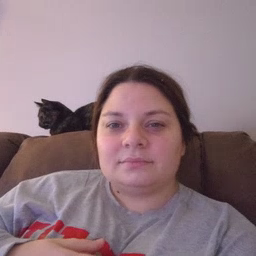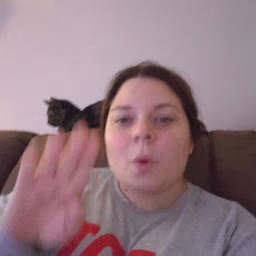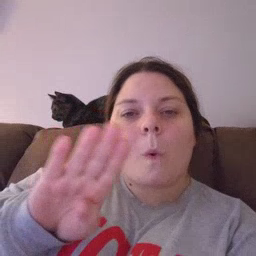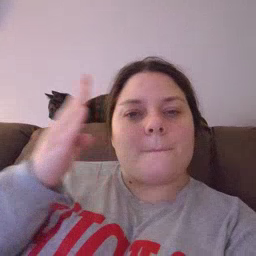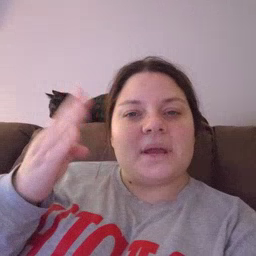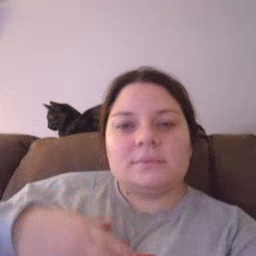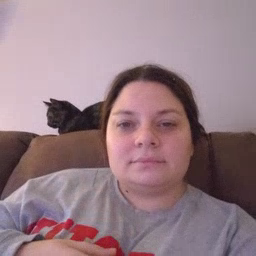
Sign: open